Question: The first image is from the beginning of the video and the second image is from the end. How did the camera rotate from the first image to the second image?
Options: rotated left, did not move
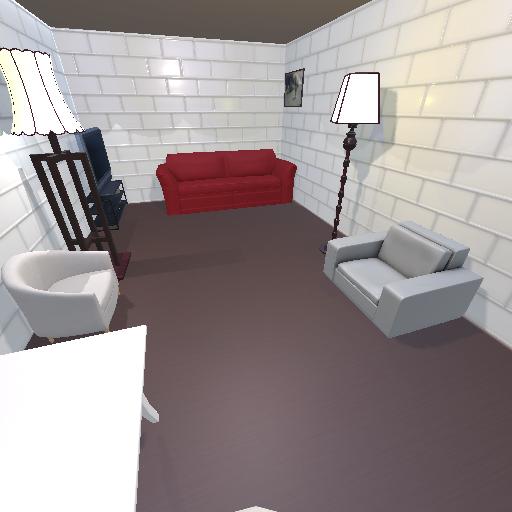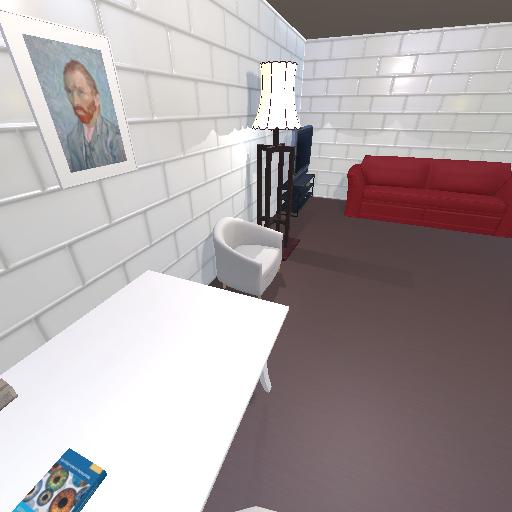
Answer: rotated left